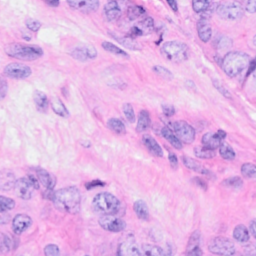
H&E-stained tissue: Breast